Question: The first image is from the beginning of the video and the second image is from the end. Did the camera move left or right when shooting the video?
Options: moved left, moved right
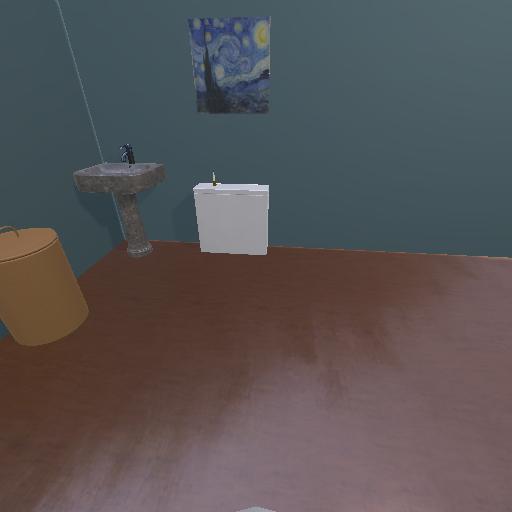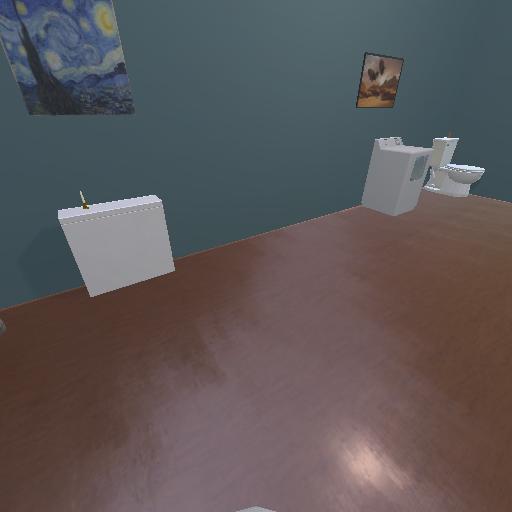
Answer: moved left